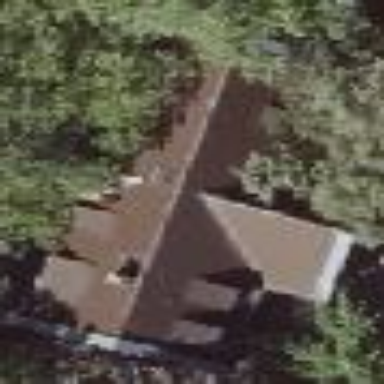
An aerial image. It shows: Office building with gabled roof.